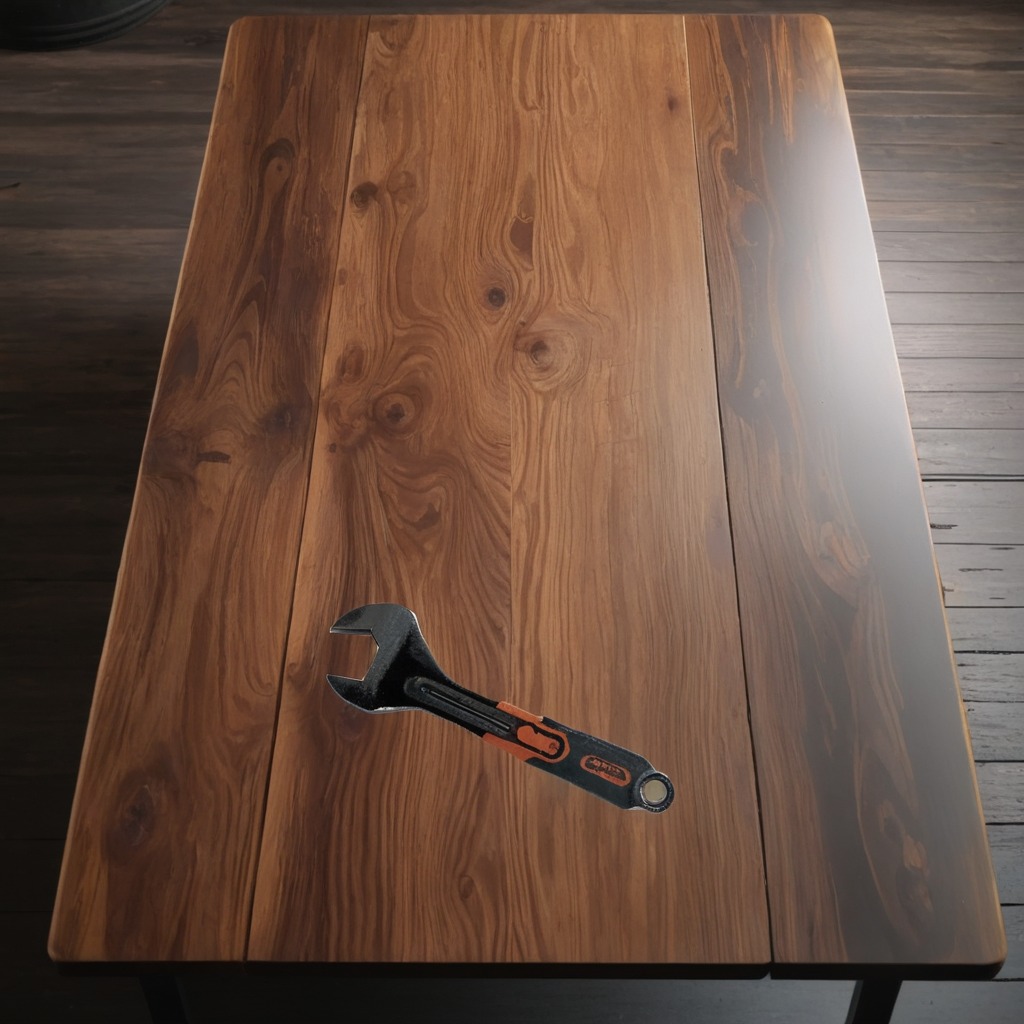
A wrench is lying on the wooden table in the garage.